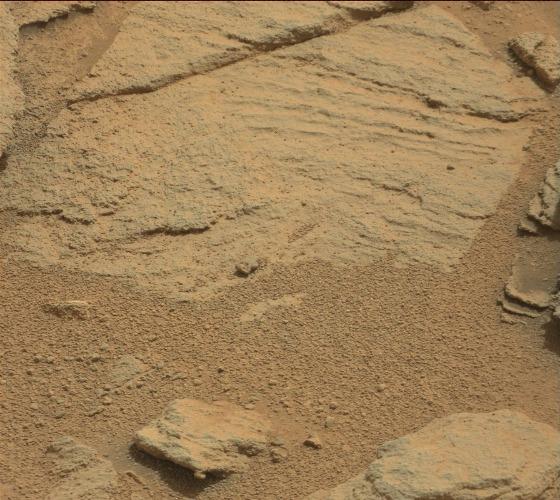
Terrain classes present: Bedrock, Gravel / Sand / Soil, Rock, Shadow